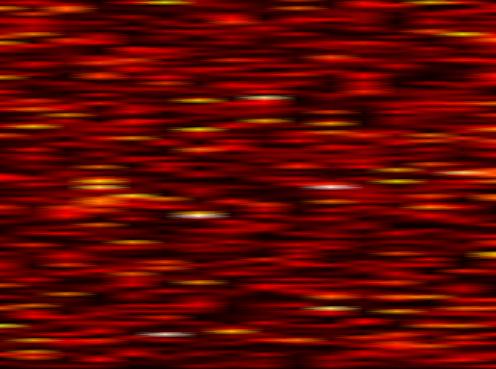
Label: FOFDM